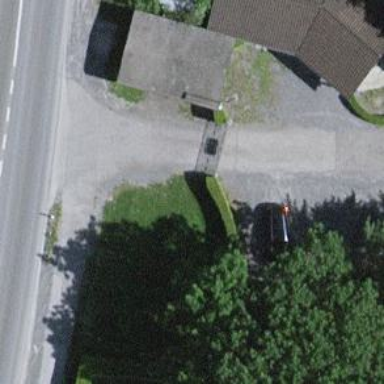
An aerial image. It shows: Gate.